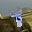
Label: 4